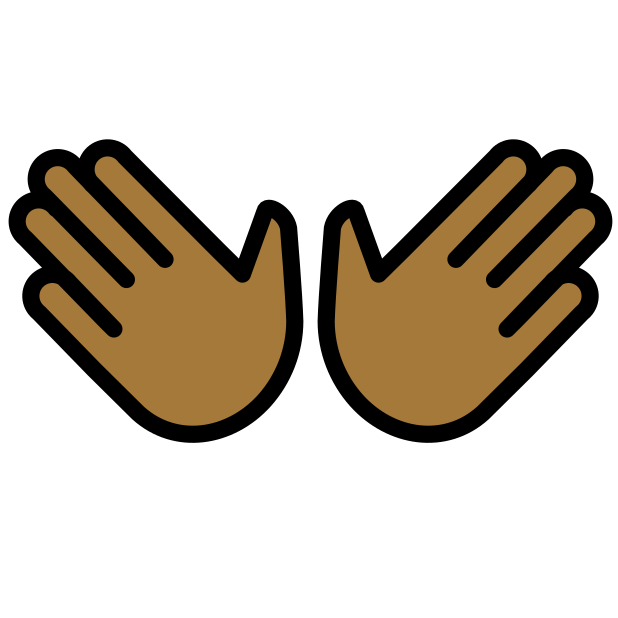
open hands: medium-dark skin tone